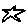
Label: star